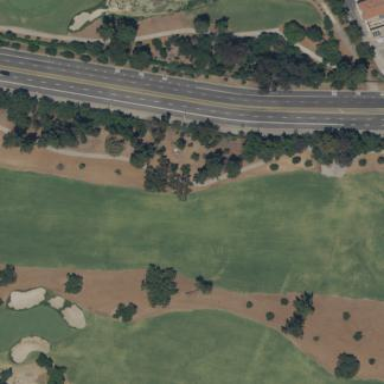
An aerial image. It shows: Golf fairway in the image.